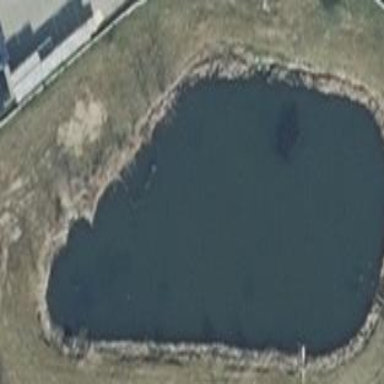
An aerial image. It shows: Serene pond surrounded by nature.